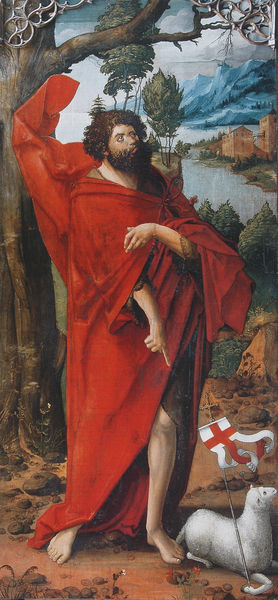
Titel: Hochaltar, linker Standflügel, Johannes der Täufer
Künstler: Michael Wolgemut
Standort: Schwabach
Institution: Stadtpfarrkirche St. Johannes d.T. und St. Martin
Schlagwörter: baum, blau, felsen, gemälde, mann, meer, umhang, wasser, bäume, landschaft, ocker, sand, see, ufer, äste, braun, finger, geste, hintergrund, weiss, blick, gebäude, rot, tier, tuch, hochformat, malerei, bart, architektur, bärtig, falten, johannes, stehen, täufer, vollbart, hände, ast, baumstamm, erde, gräser, häuser, natur, spiegelung, stamm, wind, kirche, sträucher, boden, insel, gewand, haare, mantel, pflanzen, gotik, locken, renaissance, turm, bein, liegen, fahne, flagge, berge, gebirge, wüste, blümchen, füsse, wehen, zeigefinger, ornamente, zeigen, lamm, schaf, dürr, burg, kloster, kreuz, festung, altar, christus, ostern, christlich, verdorrt, heiliger, waser, maßwerk, johannes der täufer, christopherus, lann, kreuzfahne, englandflagge